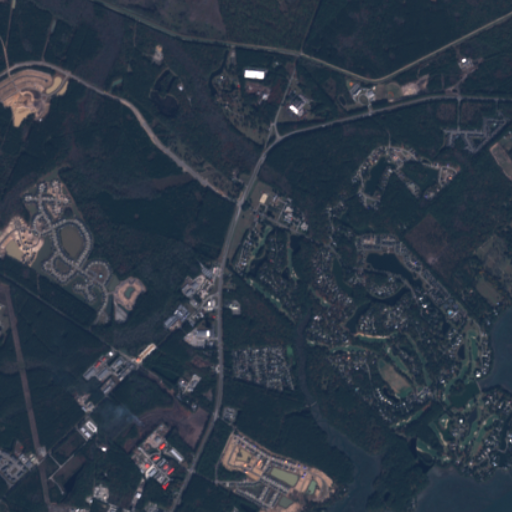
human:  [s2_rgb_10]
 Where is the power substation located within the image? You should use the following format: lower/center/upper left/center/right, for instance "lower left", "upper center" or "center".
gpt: The power substation is located in the lower left of the image.
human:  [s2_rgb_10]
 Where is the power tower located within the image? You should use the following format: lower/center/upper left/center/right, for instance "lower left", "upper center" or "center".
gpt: The power tower is located in the lower left of the image.
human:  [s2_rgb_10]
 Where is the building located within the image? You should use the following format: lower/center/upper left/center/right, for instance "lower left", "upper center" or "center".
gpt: The building is located in the lower left of the image.
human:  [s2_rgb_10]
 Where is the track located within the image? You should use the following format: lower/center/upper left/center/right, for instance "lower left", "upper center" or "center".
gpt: There is no track in the image.